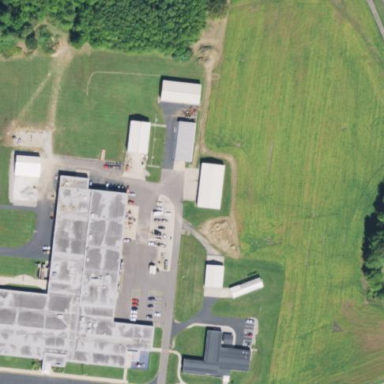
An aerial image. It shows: School.